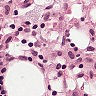
Metastatic tissue present: no